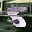
Label: 8